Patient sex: M
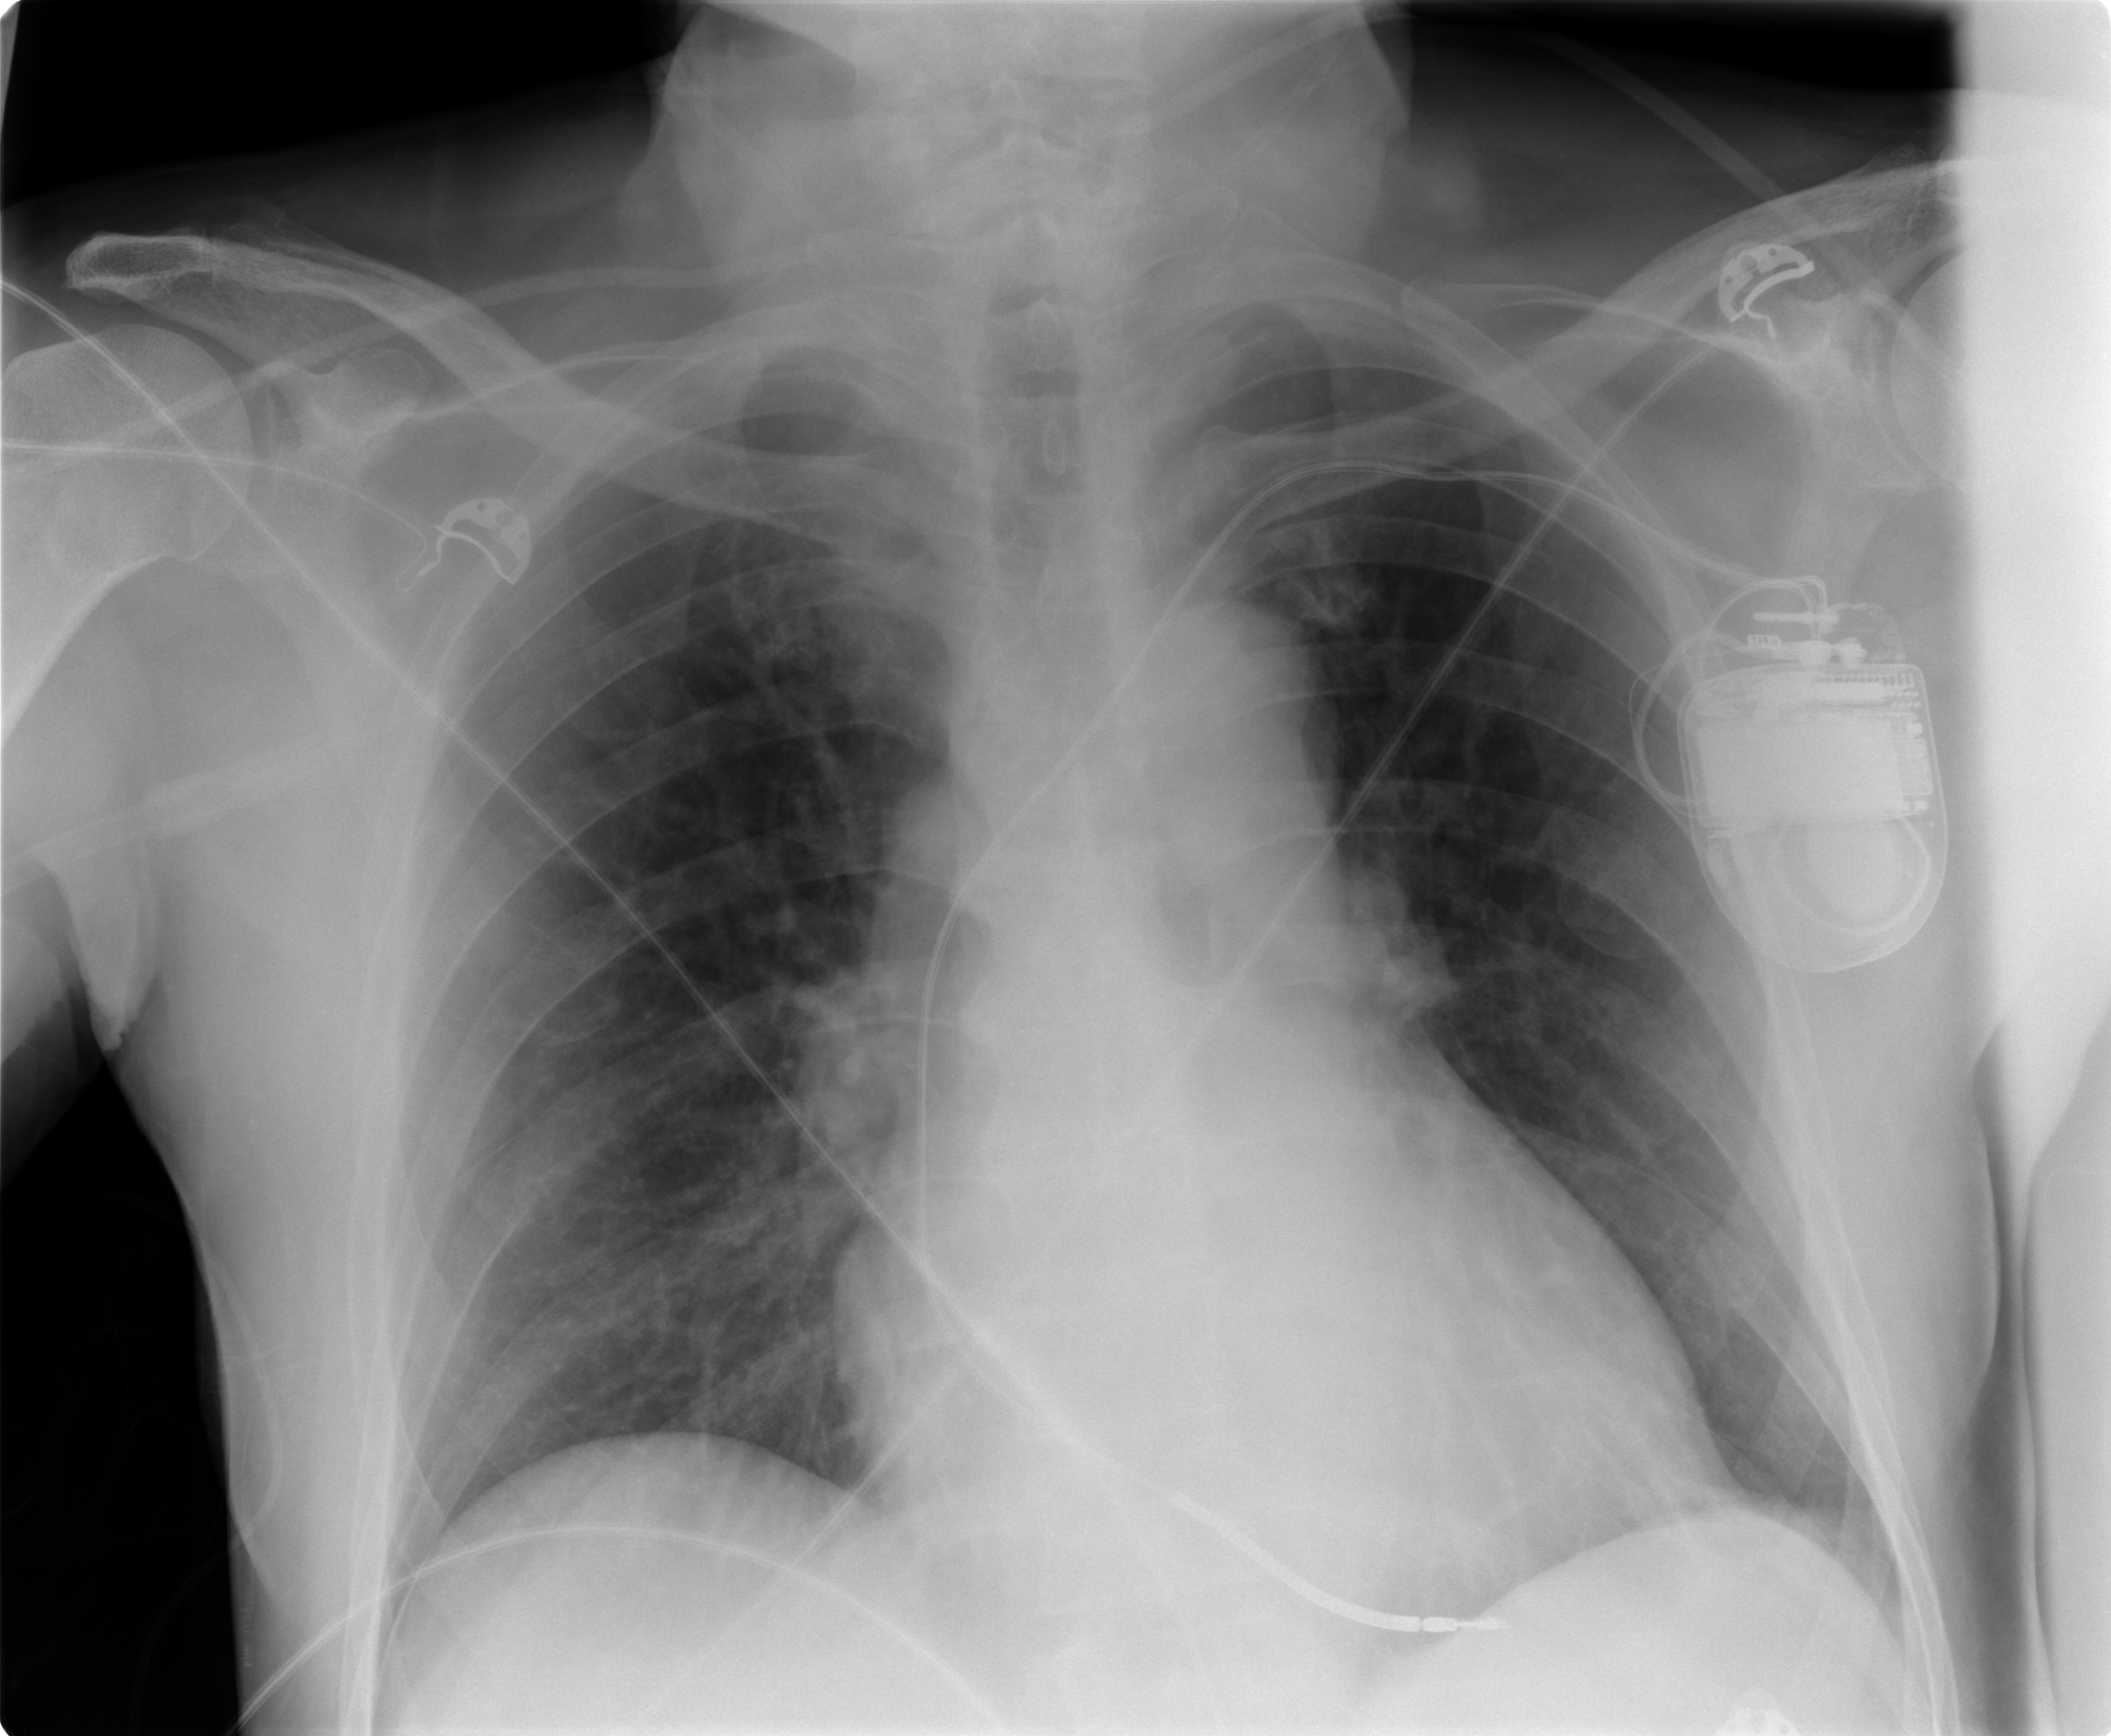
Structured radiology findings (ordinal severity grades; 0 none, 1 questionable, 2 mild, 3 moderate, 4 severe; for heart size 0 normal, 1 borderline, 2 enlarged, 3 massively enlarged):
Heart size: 1
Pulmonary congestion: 1
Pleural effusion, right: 0
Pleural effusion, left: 0
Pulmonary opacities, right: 0
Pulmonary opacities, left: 0
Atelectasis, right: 2
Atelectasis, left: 0